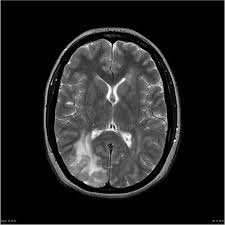
Label: notumor